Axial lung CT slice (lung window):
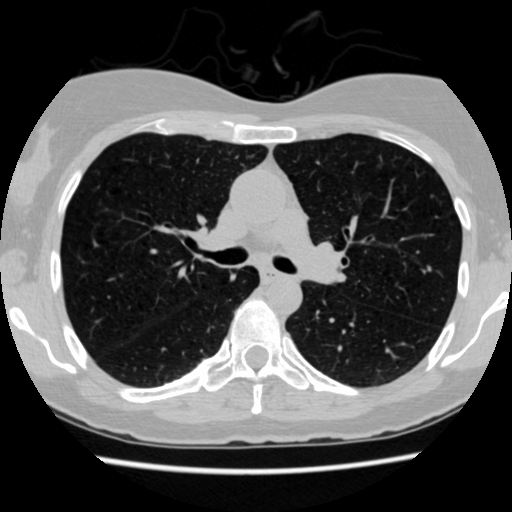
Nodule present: no